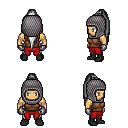
a pixel art fantasy rpg character, male body template, human, tanned skin, brown sleeveless shirt, red pants, white extra-long topknot hairstyle, chain hood, metal gloves, black shoes, four views (front, back, left, right), 2x2 character sprite sheet, small pixel art, hard edges, no anti-aliasing